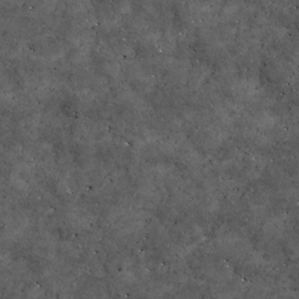
Label: non_frost